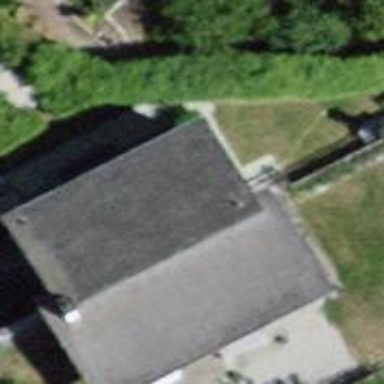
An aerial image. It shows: Gabled roofed house.